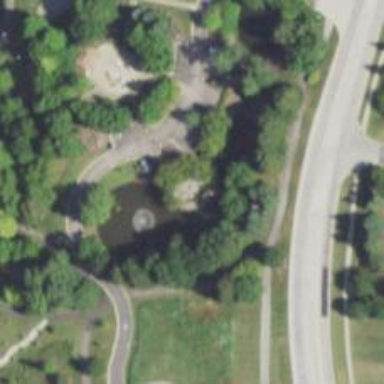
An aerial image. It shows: Memorial site with historic significance.